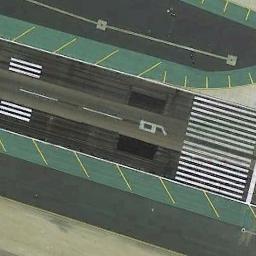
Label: runway